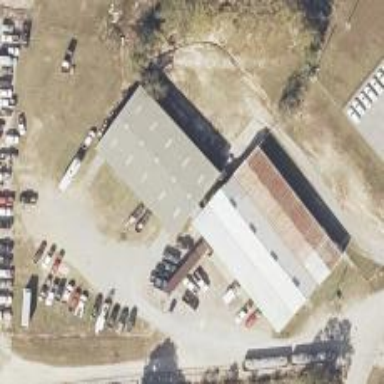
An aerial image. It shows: Warehouse building.